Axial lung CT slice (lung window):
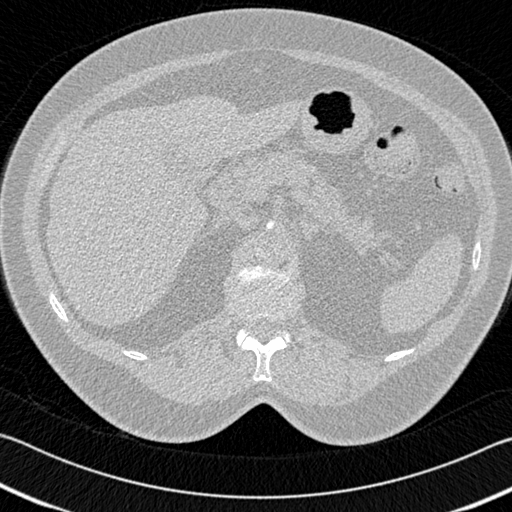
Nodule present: no